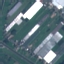
Land use / land cover: Industrial